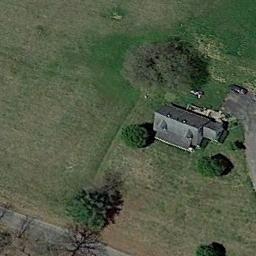
Label: residential